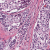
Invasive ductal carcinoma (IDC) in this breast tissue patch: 1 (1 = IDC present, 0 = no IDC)